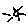
Label: sun